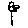
Label: flower